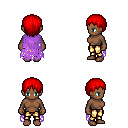
a pixel art fantasy rpg character, female body template, human, dark skin, maroon tattered cape, gold greaves, red plain hairstyle, four views (front, back, left, right), 2x2 character sprite sheet, small pixel art, hard edges, no anti-aliasing